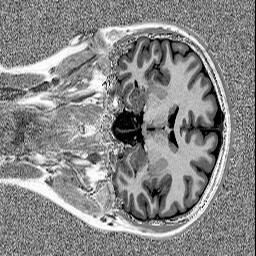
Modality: MP2RAGE
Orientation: coronal
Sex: female